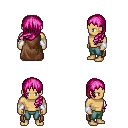
a pixel art fantasy rpg character, male body template, human, tanned skin, brown cape, teal pants, pink left-swept hairstyle, white cloth bracers, four views (front, back, left, right), 2x2 character sprite sheet, small pixel art, hard edges, no anti-aliasing